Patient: sex M, age 61
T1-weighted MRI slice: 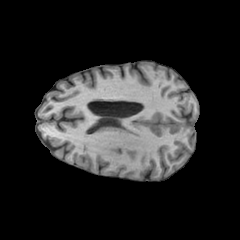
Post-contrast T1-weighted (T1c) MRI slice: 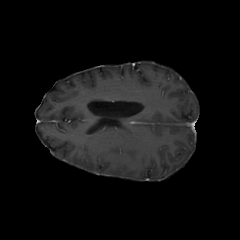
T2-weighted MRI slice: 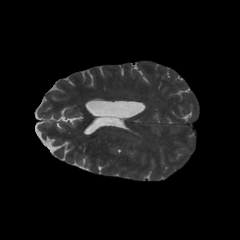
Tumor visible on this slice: no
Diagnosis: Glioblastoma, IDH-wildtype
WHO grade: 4